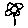
Label: flower